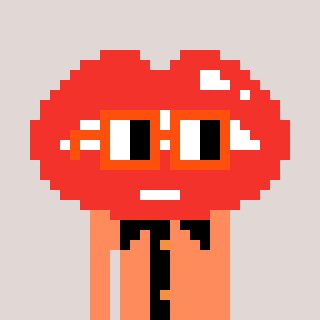
a pixel art character with square orange glasses, a lips-shaped head and a peachy-colored body on a warm background